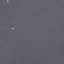
Land use / land cover: SeaLake